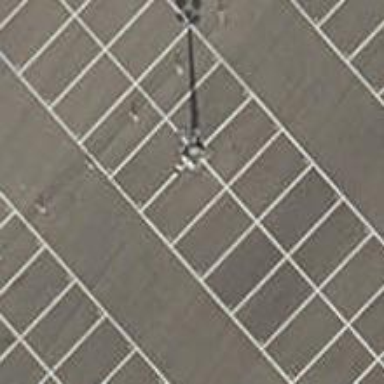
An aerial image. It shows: High mast lamp post.